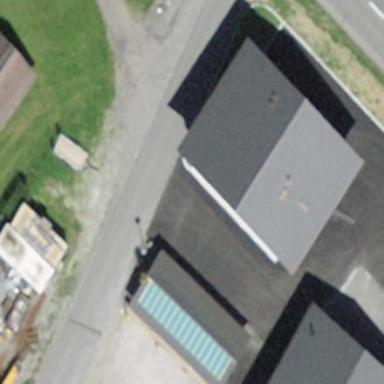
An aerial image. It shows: Building.